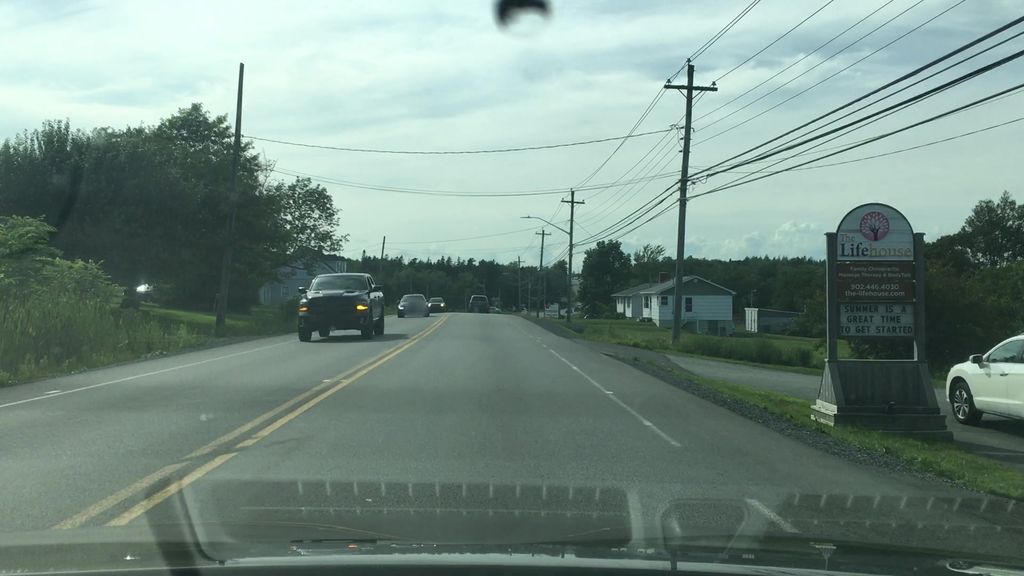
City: halifax